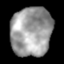
Tissue: lung
Cell type: Others
Senescence score: 0.1219
Nuclear area (px): 1994
Mean DAPI intensity: 156.067